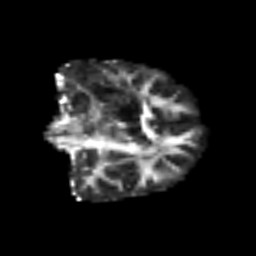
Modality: FA
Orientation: coronal
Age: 40
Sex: female
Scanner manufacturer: siemens
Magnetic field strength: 3 T
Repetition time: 6.1 s
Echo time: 0.101 s